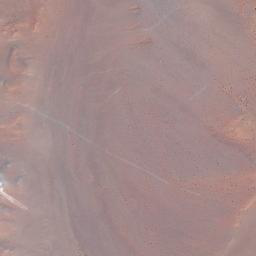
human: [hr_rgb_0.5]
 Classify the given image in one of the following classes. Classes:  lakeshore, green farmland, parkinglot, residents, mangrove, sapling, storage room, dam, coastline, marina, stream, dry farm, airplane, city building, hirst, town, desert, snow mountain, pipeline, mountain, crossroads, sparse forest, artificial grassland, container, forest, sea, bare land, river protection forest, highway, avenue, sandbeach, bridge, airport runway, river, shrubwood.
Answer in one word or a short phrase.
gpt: desert